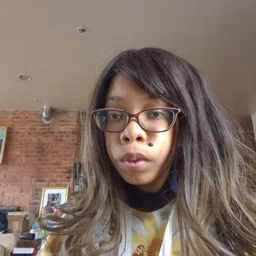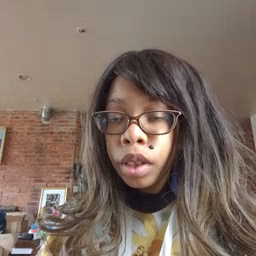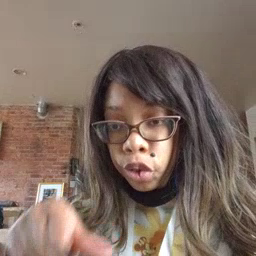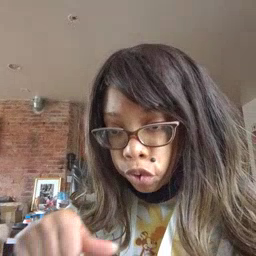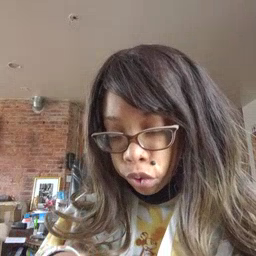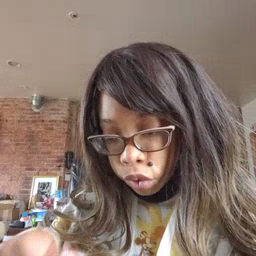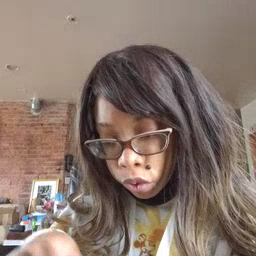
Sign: puzzle